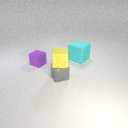
small gray metal cube below small yellow rubber cube